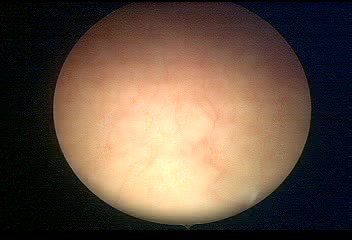
Modality: WLC
Class: Normal mucosa
Bladder cancer association: No